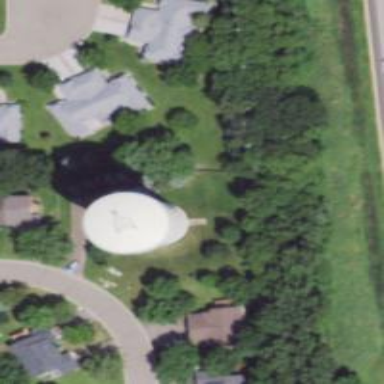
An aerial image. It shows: Water tower that is man-made.